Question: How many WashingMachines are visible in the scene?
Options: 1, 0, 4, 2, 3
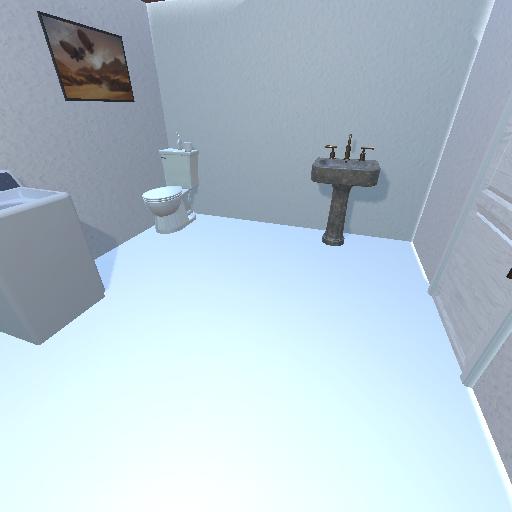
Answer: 1